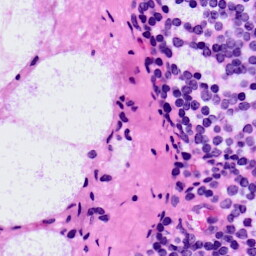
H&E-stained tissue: LymphNode